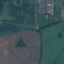
Label: Pasture